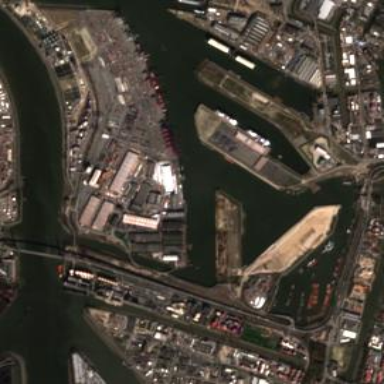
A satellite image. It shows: Man-made quay.